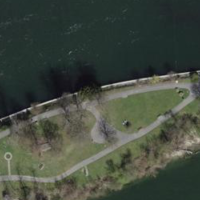
EUNIS habitat code: 15
Species observed at this site:
Prunus padus